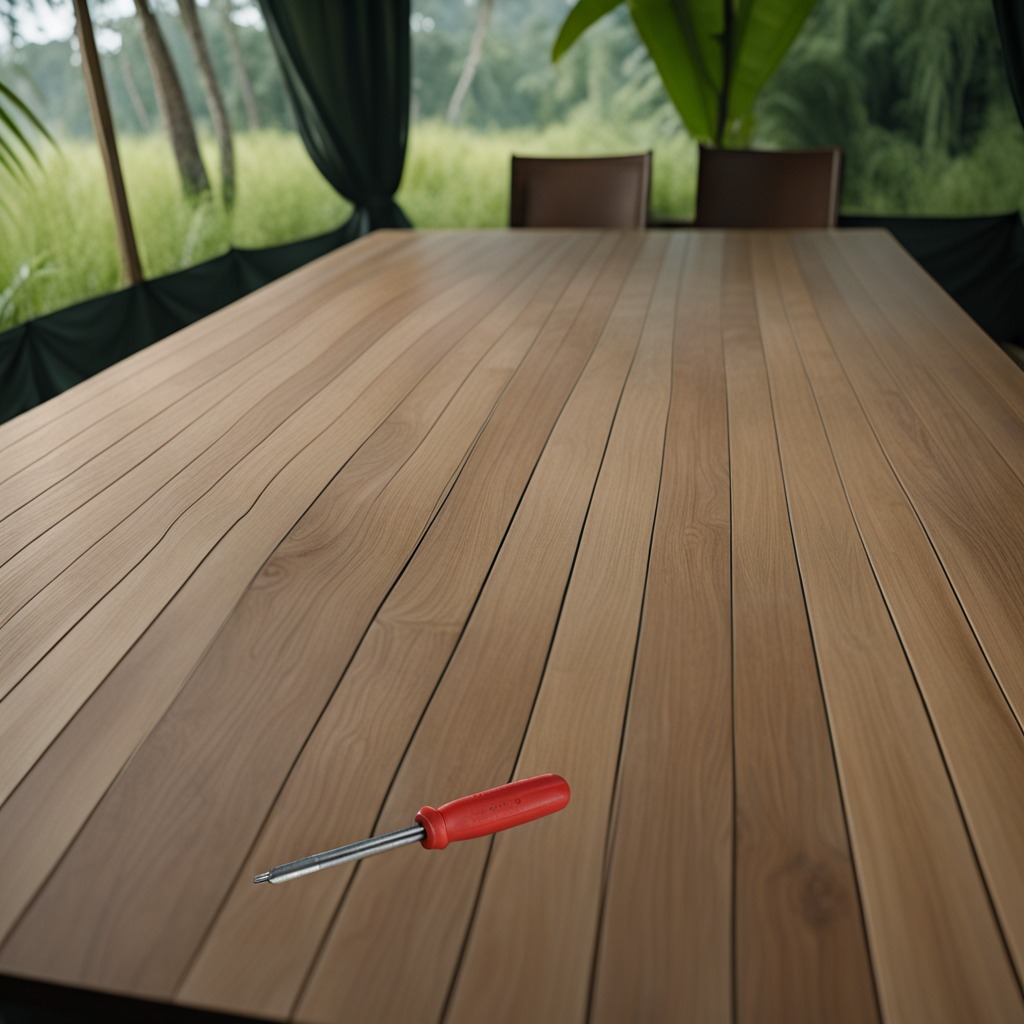
A screwdriver is lying on the wooden table inside a jungle field workshop tent humid ambient light worn but.